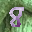
Label: 8